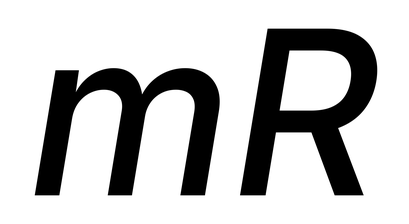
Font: Inter-Italic_Medium_Italic